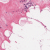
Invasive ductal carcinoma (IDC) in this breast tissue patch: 0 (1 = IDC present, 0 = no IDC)